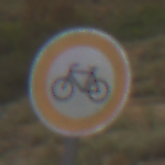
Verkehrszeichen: VerbotRadverkehr
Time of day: Midday
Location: Outdoor (Nature)
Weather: Overcast
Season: NotSpecified
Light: Natural